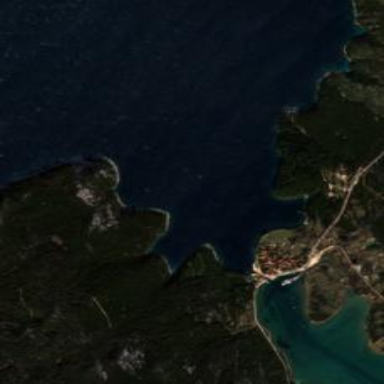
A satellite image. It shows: Beautiful bay with natural surroundings.